Question: First of all sorry for my english, it's not my mother tongue.
I want to made a program in java, i was thinking that it will look great with a futuristic graphical user interface. When i say "futuristic", i mean something like this:

I know it's the image of an Android application but i'd like to do something like this in a java program.
Usually when i have to do GUIs in java i use 'Swing' components, but now i need to personalize everything, and i'd also like that when i click "Send" for example the circle becomes bigger and other things appears inside it.
So i need to have a complitely personalized and animated GUI. Which is the best way to do it? Swing, Awt, JavaFx or what else?
Thank you in advance.
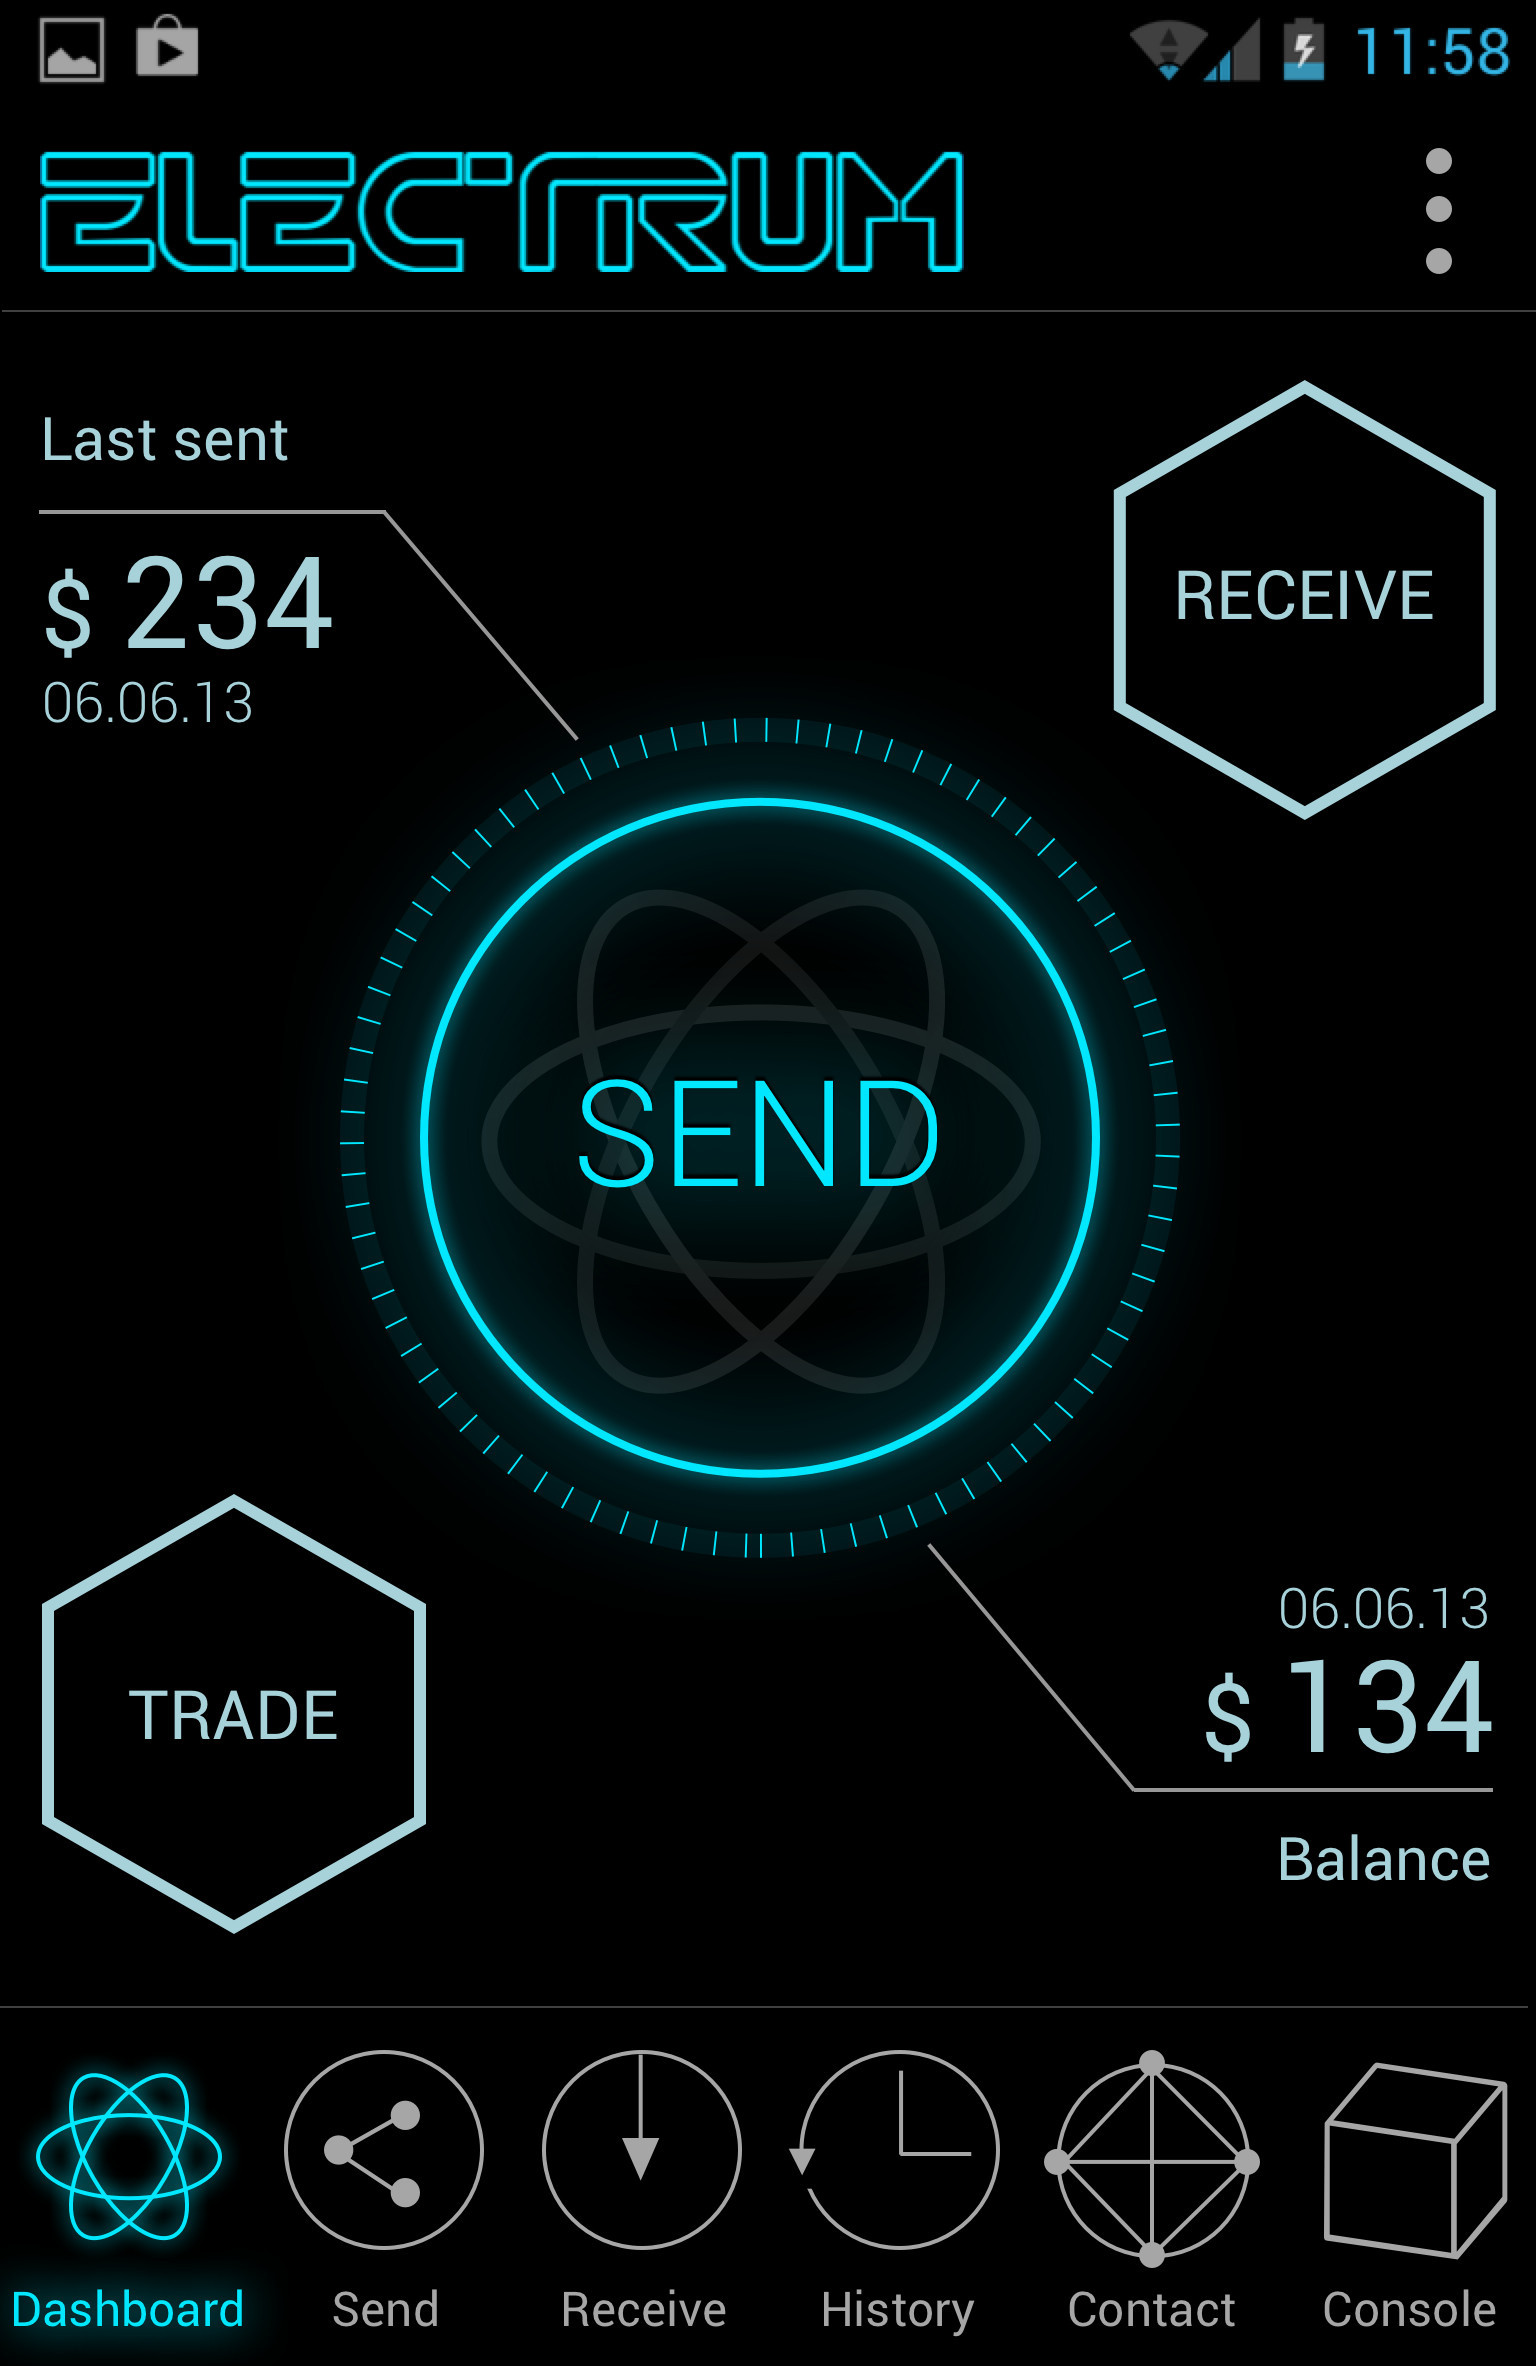
Answer: Consider to use JavaFX. It supports styling via CSS, has APIs for effects, animations etc. and can work with the graphic card.
Swing is currently in maintenance mode and JavaFX is the new proposed (by Oracle) standard Java GUI toolkit for Java.